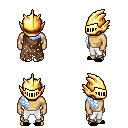
a pixel art fantasy rpg character, male body template, human, tanned skin, brown tattered cape, white pants, white cyan right-swept hairstyle, gold helm, black slippers, four views (front, back, left, right), 2x2 character sprite sheet, small pixel art, hard edges, no anti-aliasing